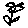
Label: flower